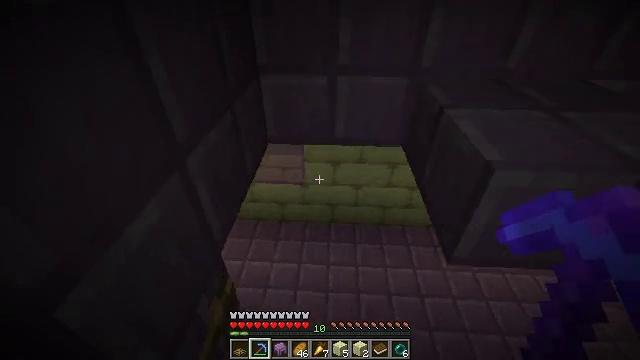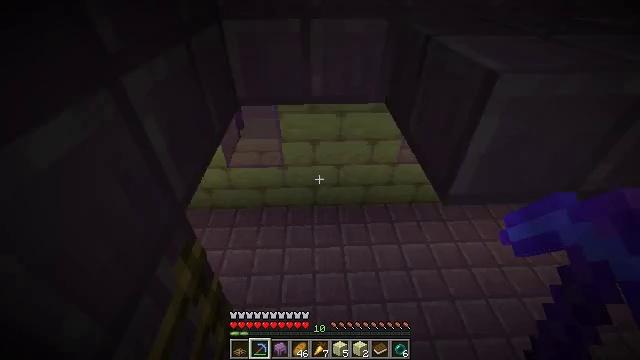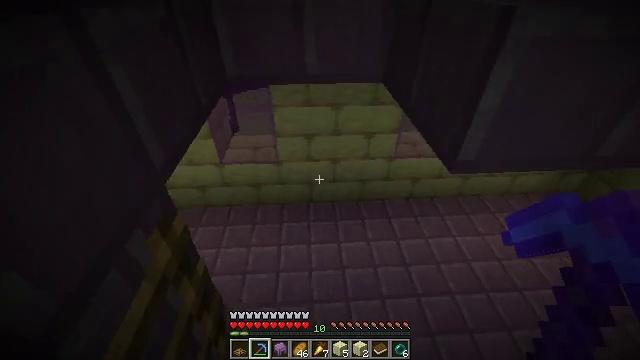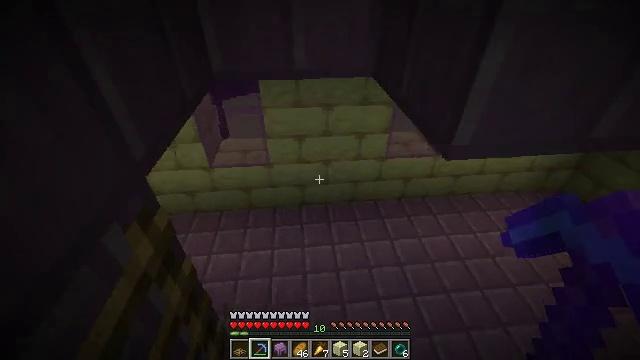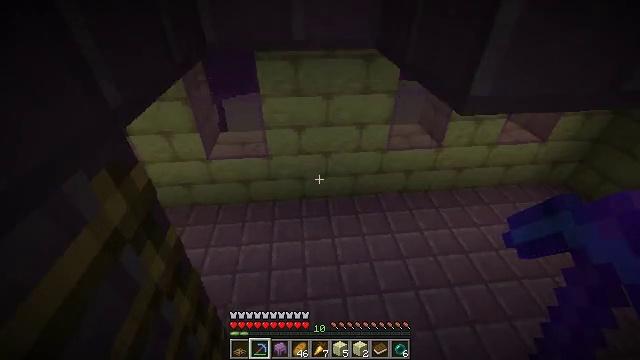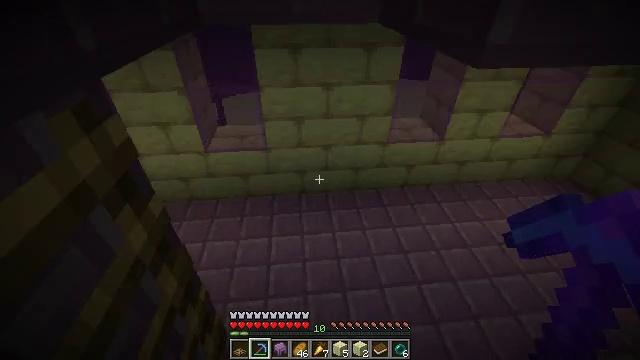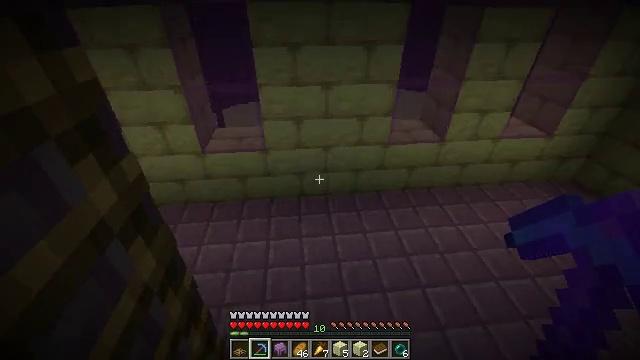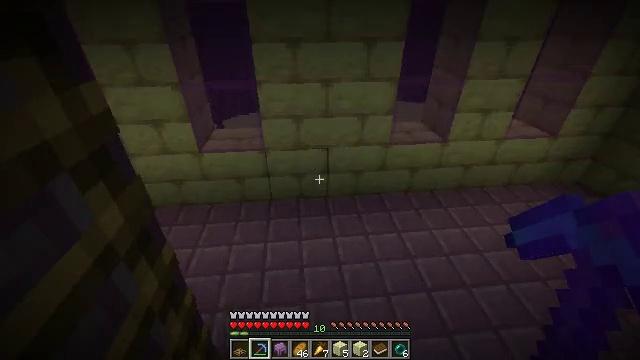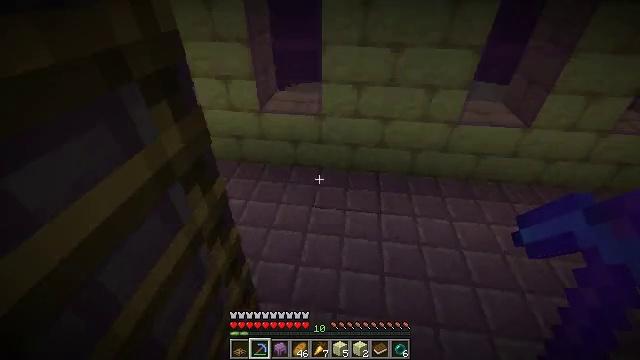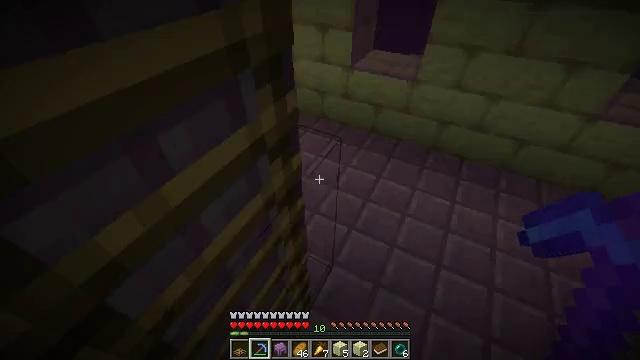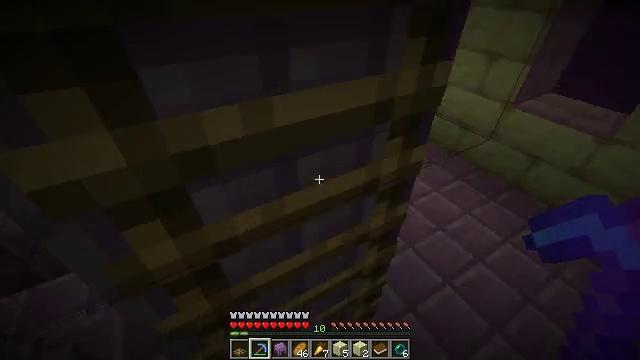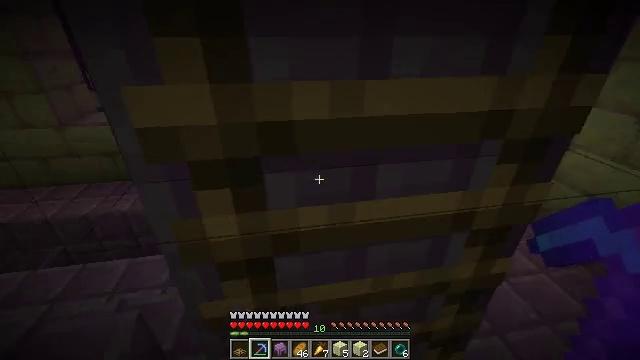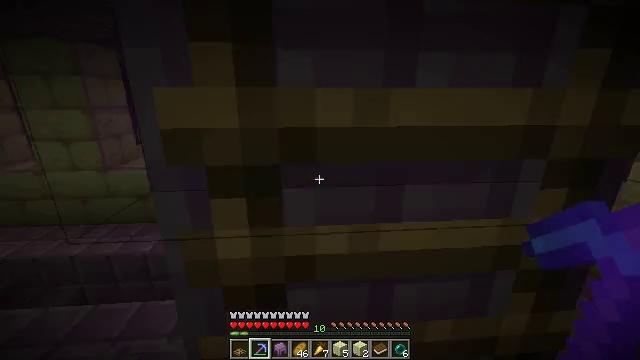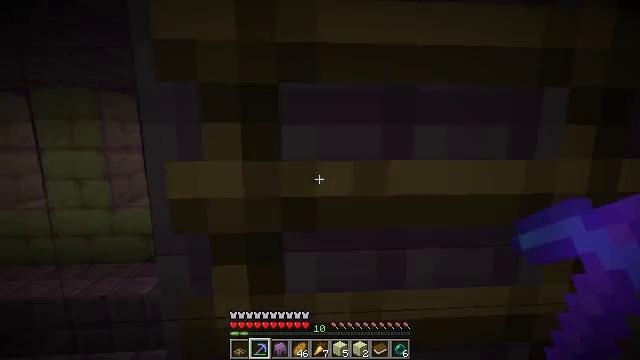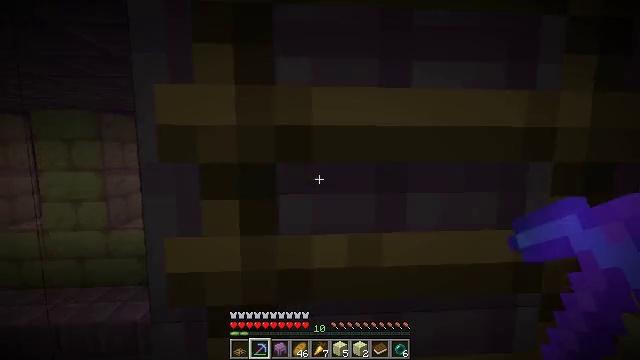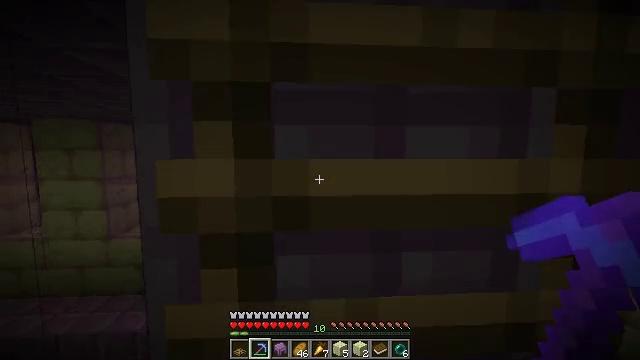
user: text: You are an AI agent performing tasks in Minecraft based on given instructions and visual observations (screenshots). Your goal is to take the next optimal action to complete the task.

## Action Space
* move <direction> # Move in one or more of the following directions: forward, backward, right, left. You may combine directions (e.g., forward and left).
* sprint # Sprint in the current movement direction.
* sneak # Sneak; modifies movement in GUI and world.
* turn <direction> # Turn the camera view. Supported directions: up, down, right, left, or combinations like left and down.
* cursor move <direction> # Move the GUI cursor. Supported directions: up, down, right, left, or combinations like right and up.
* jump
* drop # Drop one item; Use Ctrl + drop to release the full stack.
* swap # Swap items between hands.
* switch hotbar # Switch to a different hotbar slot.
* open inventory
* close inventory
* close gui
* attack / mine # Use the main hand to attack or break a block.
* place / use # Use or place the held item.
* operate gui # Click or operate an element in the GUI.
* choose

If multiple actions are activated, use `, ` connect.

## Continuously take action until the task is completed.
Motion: motion action
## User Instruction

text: Mine the purpur slab in the End city.
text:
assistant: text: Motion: turn right and down
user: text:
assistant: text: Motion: turn right
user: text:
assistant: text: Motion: turn right and up
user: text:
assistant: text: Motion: no_op
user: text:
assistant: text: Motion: no_op
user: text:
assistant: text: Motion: turn up
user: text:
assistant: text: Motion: turn up
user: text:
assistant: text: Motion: turn left and down
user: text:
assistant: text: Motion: turn left and down
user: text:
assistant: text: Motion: turn left and up
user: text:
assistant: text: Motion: turn left and up
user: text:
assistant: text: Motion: move forward, turn left and up
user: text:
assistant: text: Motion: move forward, turn left and up
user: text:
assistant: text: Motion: move forward, turn up
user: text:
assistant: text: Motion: move forward
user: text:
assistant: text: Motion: move forward, turn up
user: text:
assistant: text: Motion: move forward, turn up
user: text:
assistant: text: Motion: move forward, turn up
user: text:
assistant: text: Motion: move forward, turn right and up
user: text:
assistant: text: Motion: move forward, turn right
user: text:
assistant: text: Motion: move forward, turn right and down
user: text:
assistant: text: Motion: move forward, turn down
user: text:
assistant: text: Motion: move forward, turn right and down
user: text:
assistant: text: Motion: move forward, turn right and down
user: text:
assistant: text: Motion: move forward, turn right and down
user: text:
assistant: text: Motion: move forward, turn down
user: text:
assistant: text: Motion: move forward, turn down
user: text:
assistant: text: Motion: move forward, turn down
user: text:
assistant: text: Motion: move forward, turn right and down
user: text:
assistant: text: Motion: move forward, turn right and down